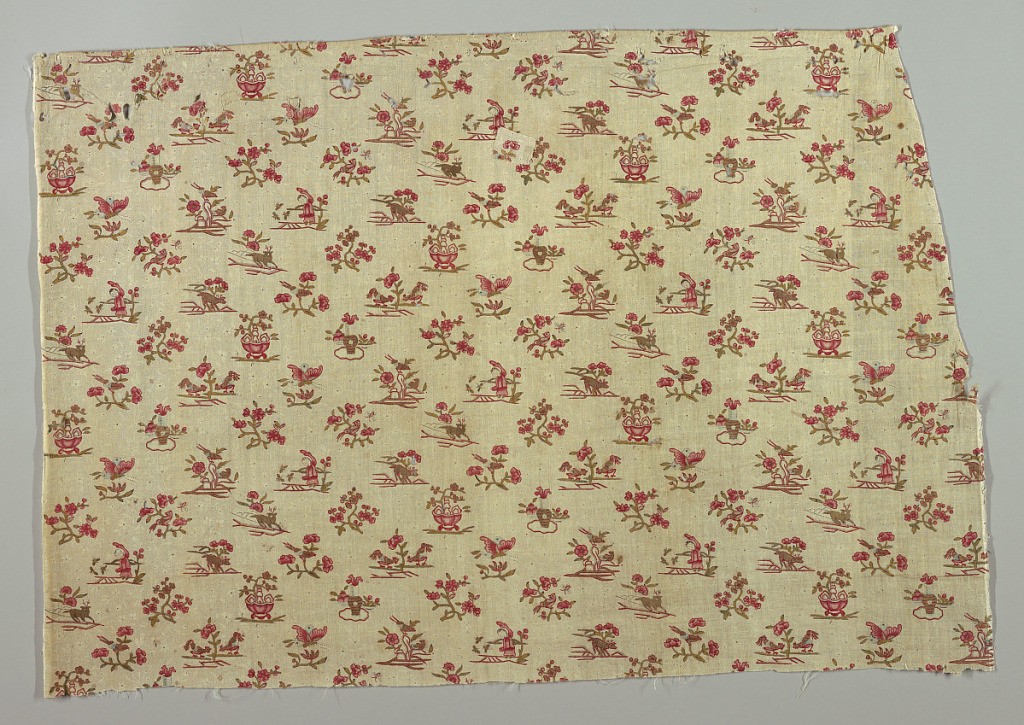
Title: Textile
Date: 1775–85
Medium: cotton Technique: block printed on plain weave
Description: Polychrome of small motifs - animals, birds, butterflies, people and flowers - on a picotage ground.